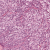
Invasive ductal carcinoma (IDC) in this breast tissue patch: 0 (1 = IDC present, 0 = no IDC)